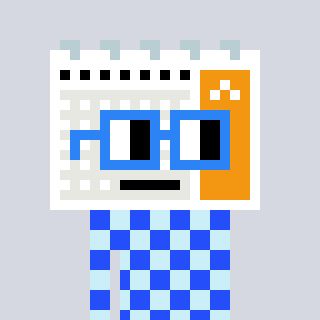
a pixel art character with square blue glasses, a calendar-shaped head and a cold-colored body on a cool background